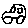
Label: car